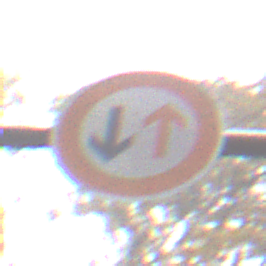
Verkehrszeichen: VorrangDesGegenverkehrs
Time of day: MorningAfternoon
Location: Outdoor (Nature)
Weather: Overcast
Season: Autumn
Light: Natural